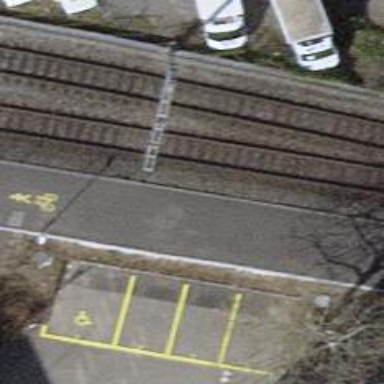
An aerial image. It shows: Single-track electrified railway with contact line.